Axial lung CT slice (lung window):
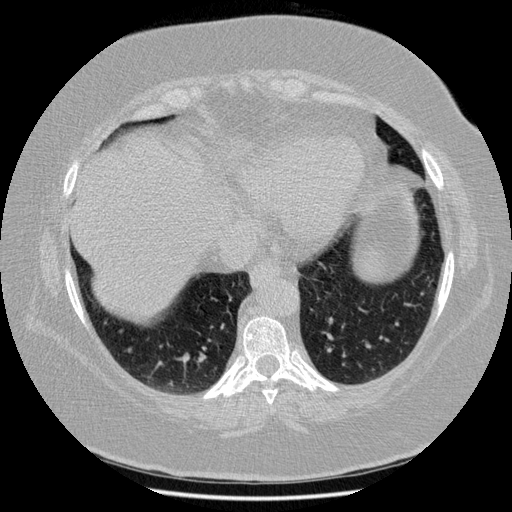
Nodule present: no